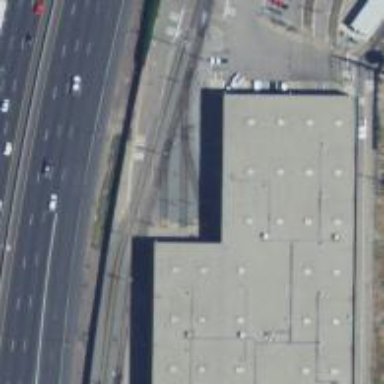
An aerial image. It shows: Light rail service yard with electrified contact lines.